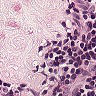
Metastatic tissue present: no